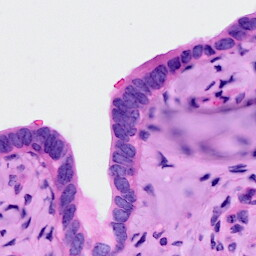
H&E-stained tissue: Ovarian